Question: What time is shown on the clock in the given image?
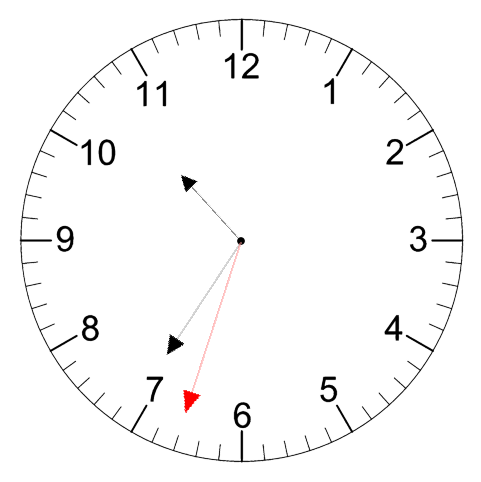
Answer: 10:35:33